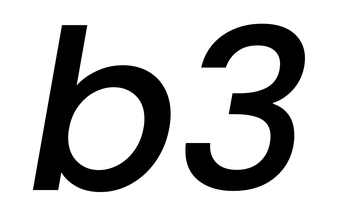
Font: Poppins-MediumItalic